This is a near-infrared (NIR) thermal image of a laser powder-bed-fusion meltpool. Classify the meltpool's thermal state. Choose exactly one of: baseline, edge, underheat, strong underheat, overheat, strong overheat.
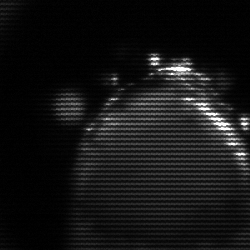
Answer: edge